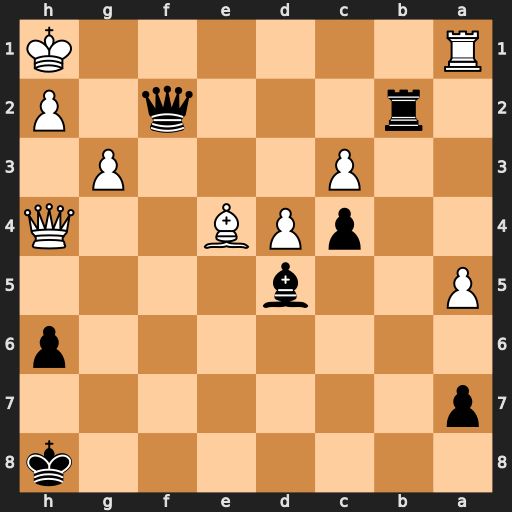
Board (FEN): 7k/p7/7p/P2b4/2pPB2Q/2P3P1/1r3q1P/R6K
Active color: b
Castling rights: -
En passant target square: -
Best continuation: Bxe4+ Qxe4 Qxh2#